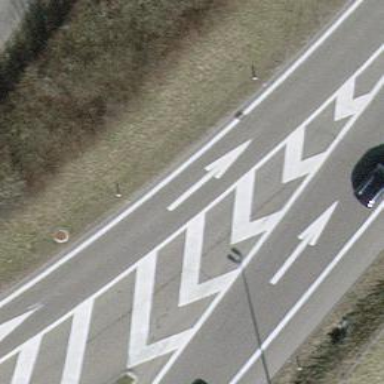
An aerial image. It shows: Circular junction on the asphalt motorway.